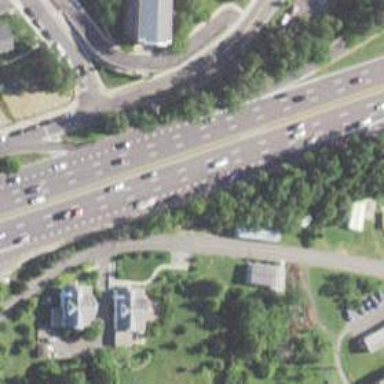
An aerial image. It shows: Trunk highway with expressway features.